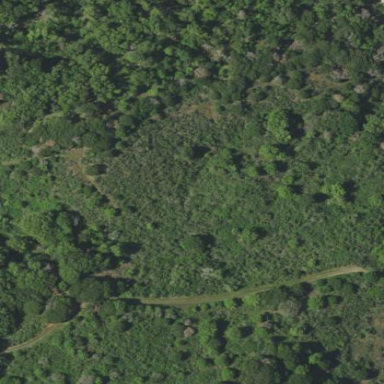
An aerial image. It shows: Area covered in scrub vegetation.